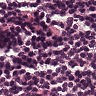
Metastatic tissue present: no